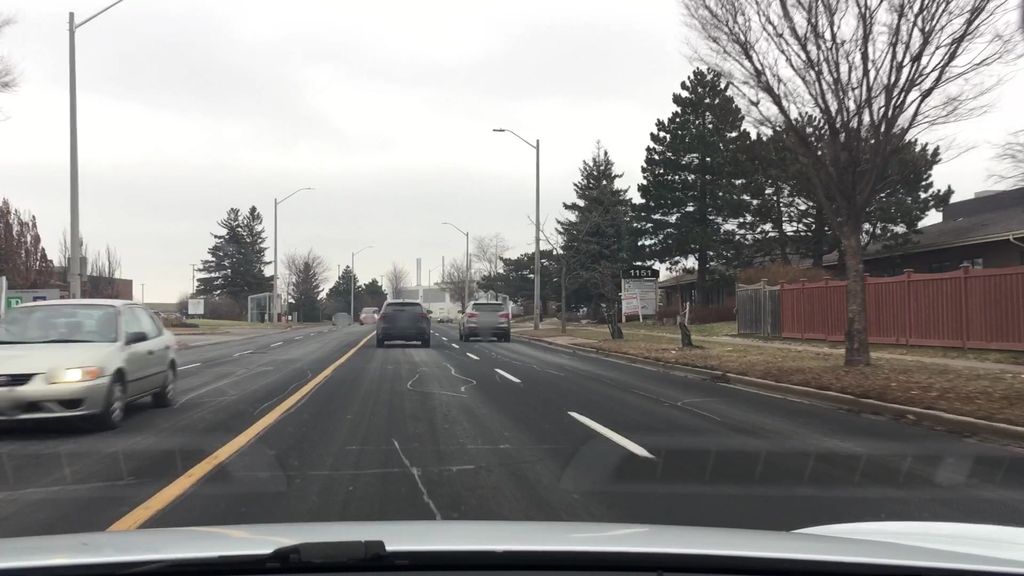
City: toronto